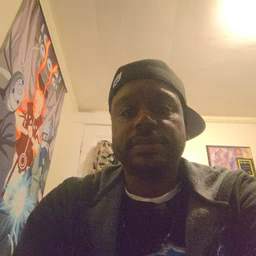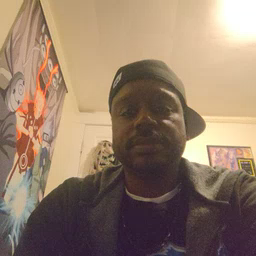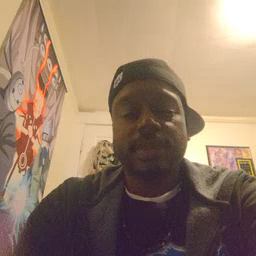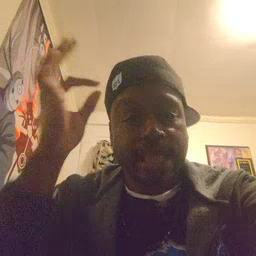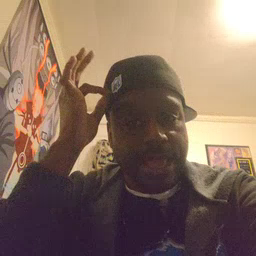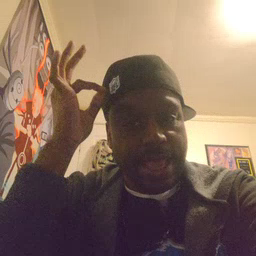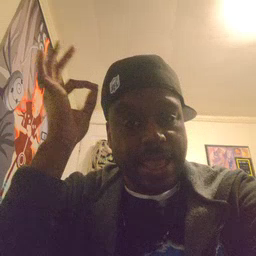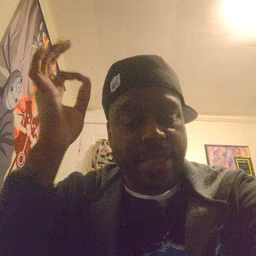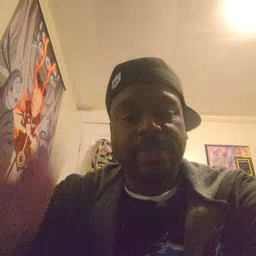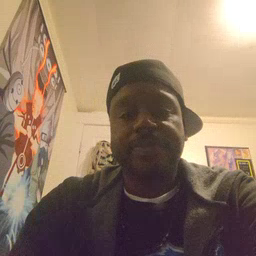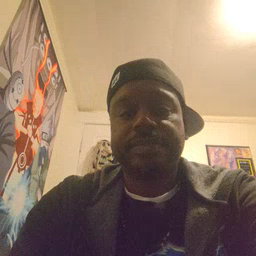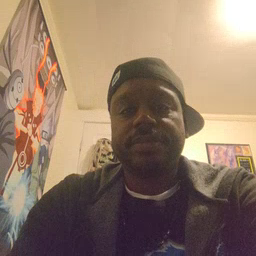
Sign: hair